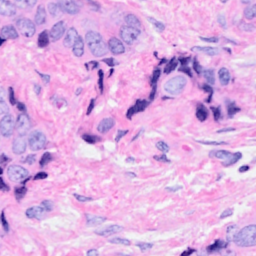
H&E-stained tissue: Breast